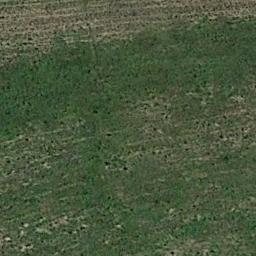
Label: meadow